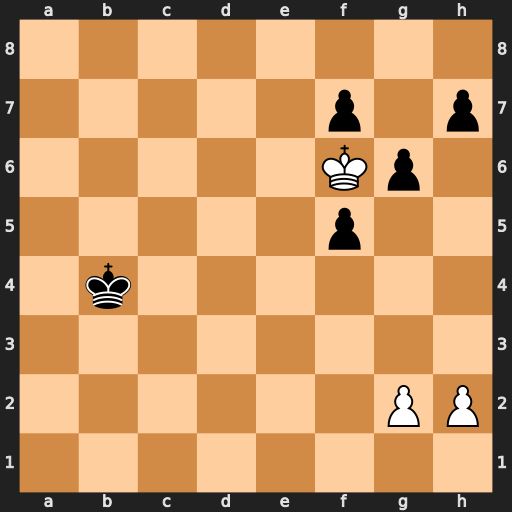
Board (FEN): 8/5p1p/5Kp1/5p2/1k6/8/6PP/8
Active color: w
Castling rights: -
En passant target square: -
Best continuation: Kxf7 Kc5 Kg7 g5 Kf6